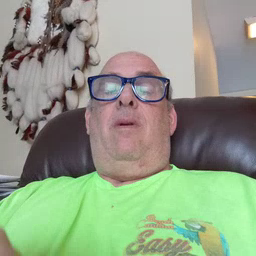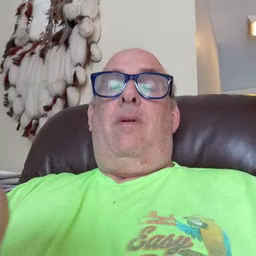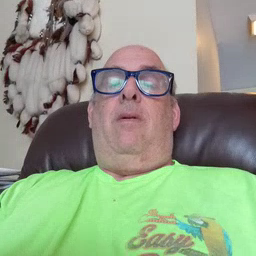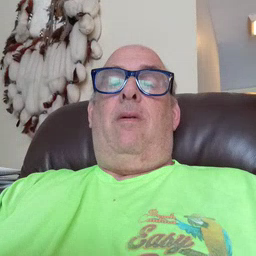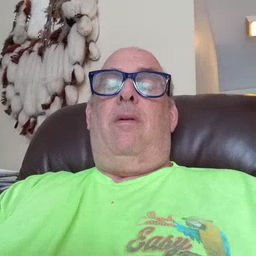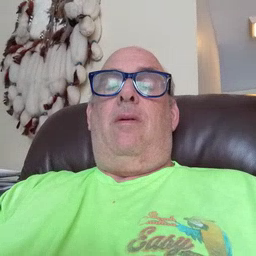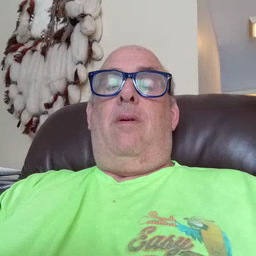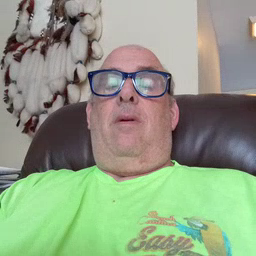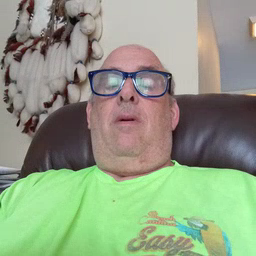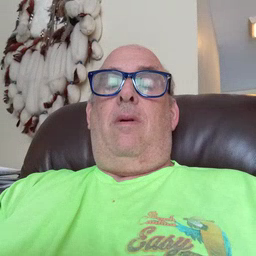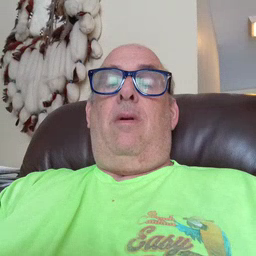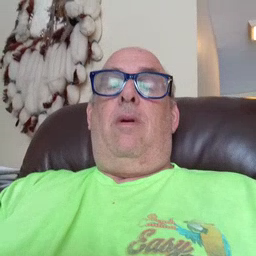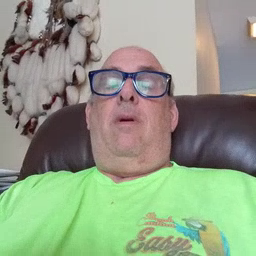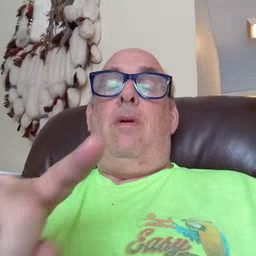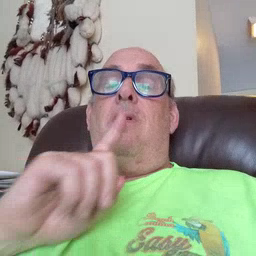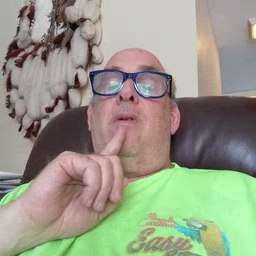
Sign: lamp